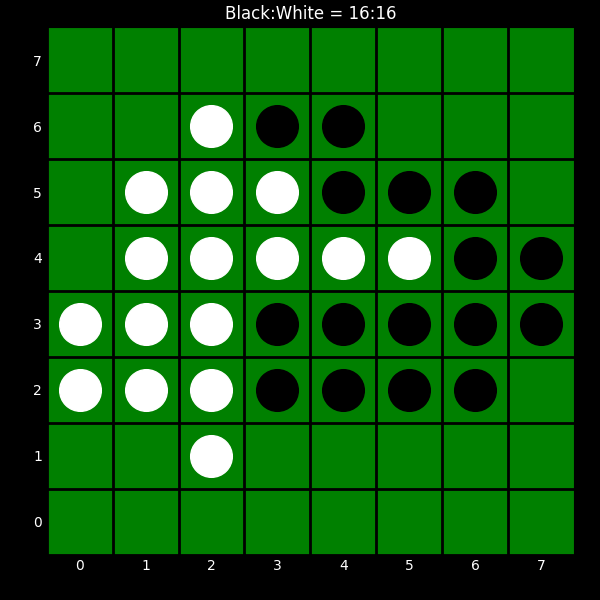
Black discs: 16
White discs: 16